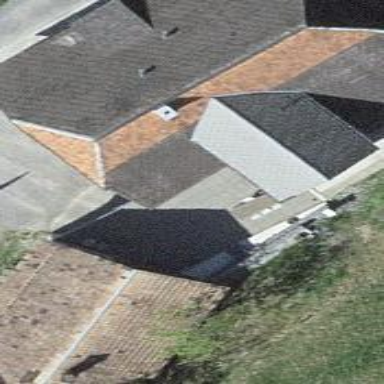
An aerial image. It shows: Farm building.